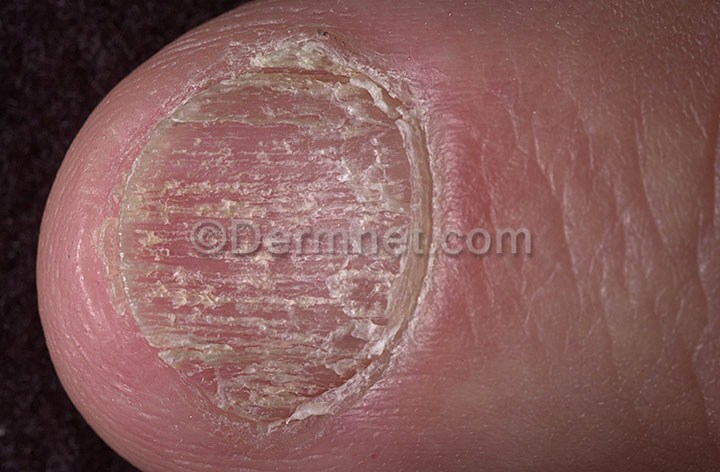
Disease: Nail Fungus and other Nail Disease